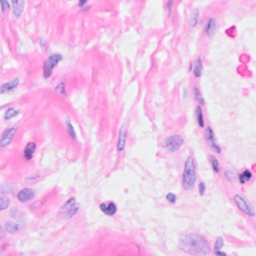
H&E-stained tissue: Breast